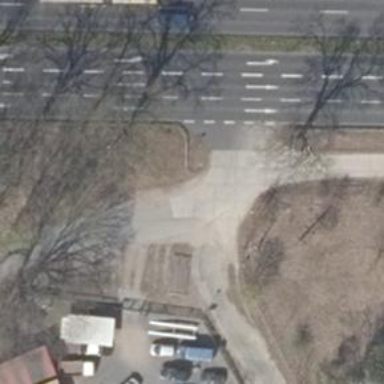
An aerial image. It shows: Asphalt road designated for service vehicles.